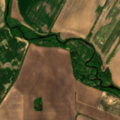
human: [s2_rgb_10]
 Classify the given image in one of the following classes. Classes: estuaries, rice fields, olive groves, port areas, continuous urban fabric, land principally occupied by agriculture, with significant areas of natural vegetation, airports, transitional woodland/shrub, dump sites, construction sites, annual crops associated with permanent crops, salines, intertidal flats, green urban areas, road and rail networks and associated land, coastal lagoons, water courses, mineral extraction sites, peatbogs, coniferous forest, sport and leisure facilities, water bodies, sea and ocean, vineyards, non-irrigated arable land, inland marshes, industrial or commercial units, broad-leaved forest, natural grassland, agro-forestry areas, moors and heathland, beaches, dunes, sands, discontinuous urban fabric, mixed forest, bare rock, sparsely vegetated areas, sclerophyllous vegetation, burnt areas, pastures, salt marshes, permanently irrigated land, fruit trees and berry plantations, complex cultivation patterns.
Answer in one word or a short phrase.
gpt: non-irrigated arable land, land principally occupied by agriculture, with significant areas of natural vegetation